Field crop: maize
Growth stage: 2
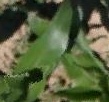
Species: maize